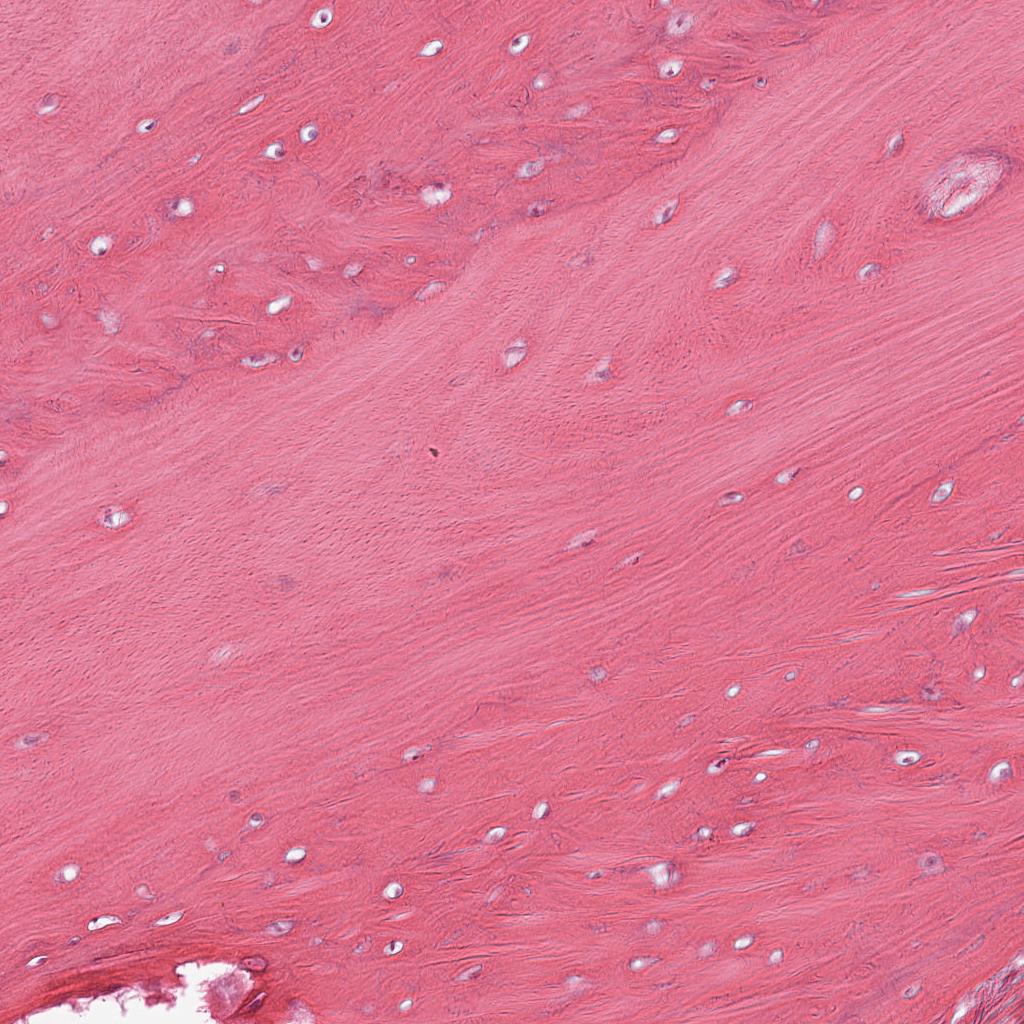
Label: Non-Tumor